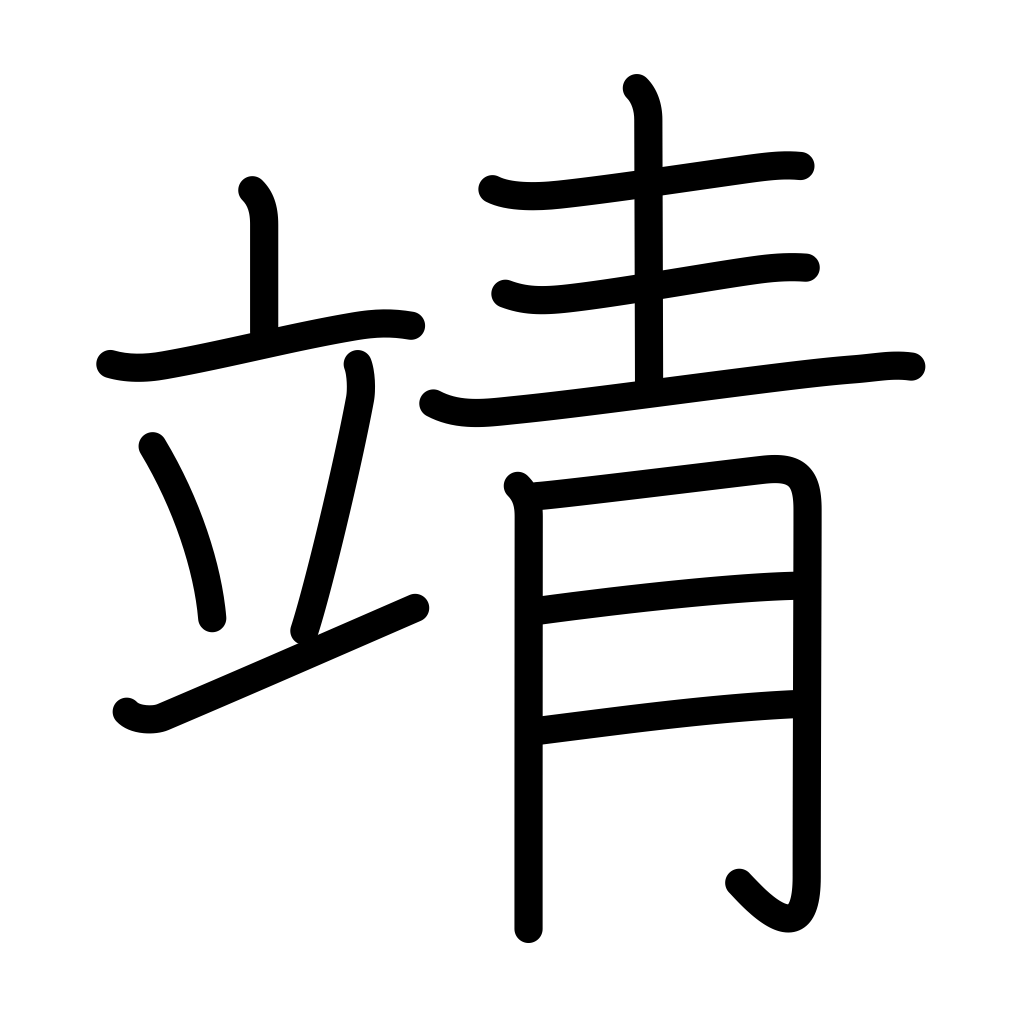
Meaning: peaceful